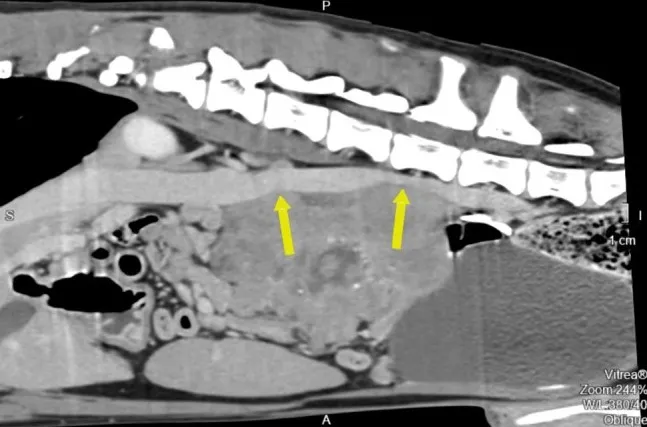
Pre-operative contrast enhanced computed tomography reconstructed oblique sagittal image along the cava vein. The arrow also points to the two compression points.
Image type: radiology (ct)